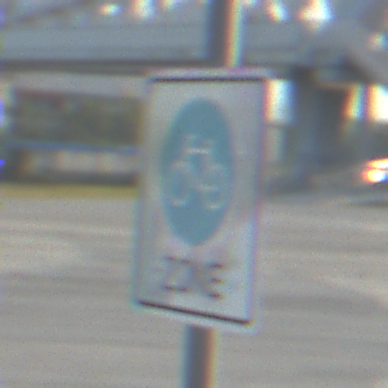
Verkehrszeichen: BeginnFahrradzone
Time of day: SunriseSunset
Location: Outdoor (Urban)
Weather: Clear
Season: NotSpecified
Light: Natural